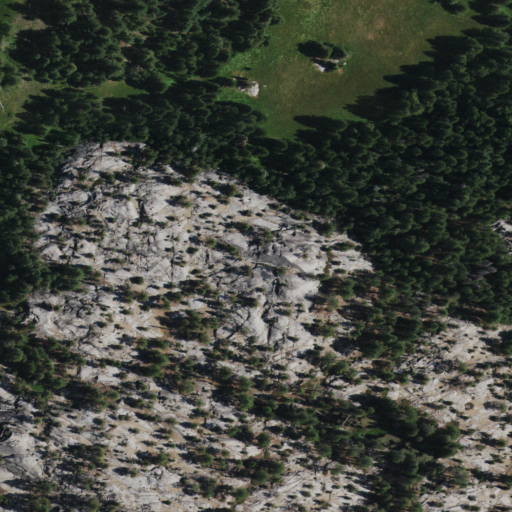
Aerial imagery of plain(s) in California named Double Meadow containing shrub, evergreen forest, herbaceous wetlands, and woody wetlands